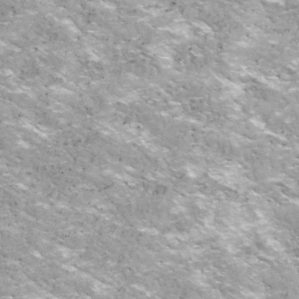
Label: frost